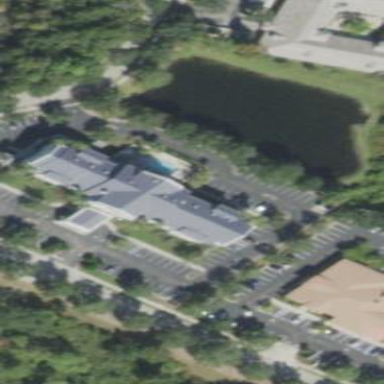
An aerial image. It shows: Hotel building.